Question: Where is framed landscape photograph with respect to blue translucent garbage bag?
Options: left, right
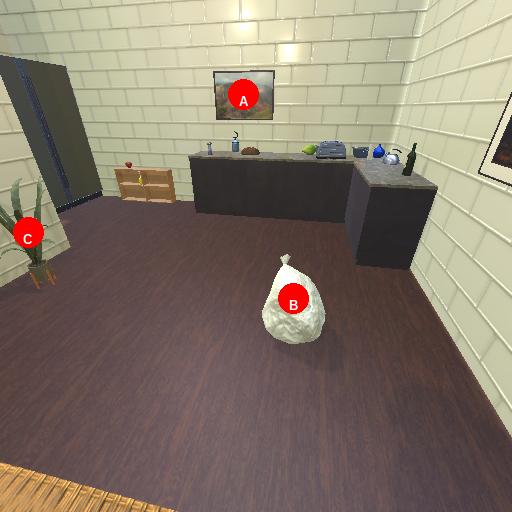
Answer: left